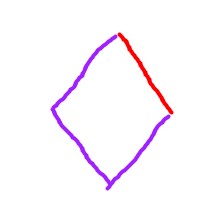
Shape: rhombus